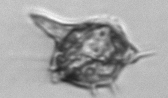
Label: Amylax